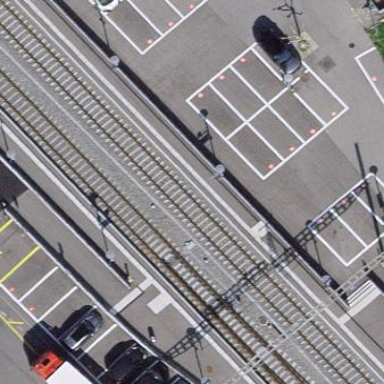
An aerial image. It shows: Parking space with asphalt surface designated for park and ride.